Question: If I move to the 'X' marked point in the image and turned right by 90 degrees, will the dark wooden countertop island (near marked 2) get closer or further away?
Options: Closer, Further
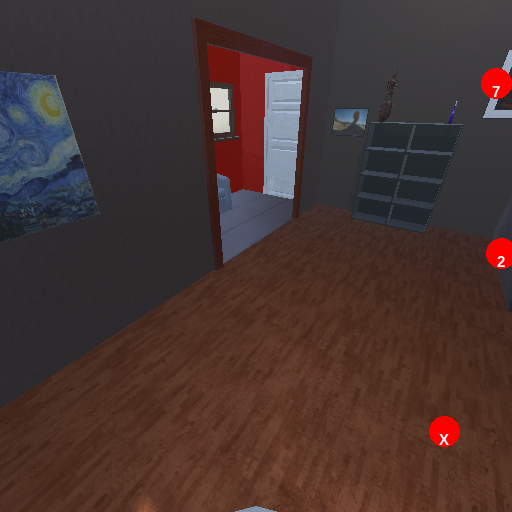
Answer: Closer